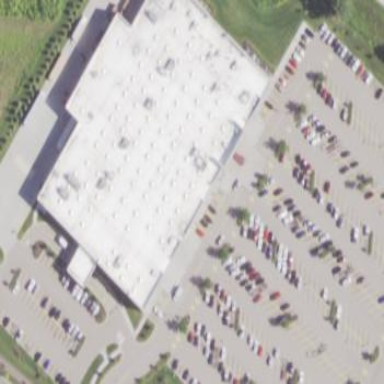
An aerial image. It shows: Supermarket located in building.